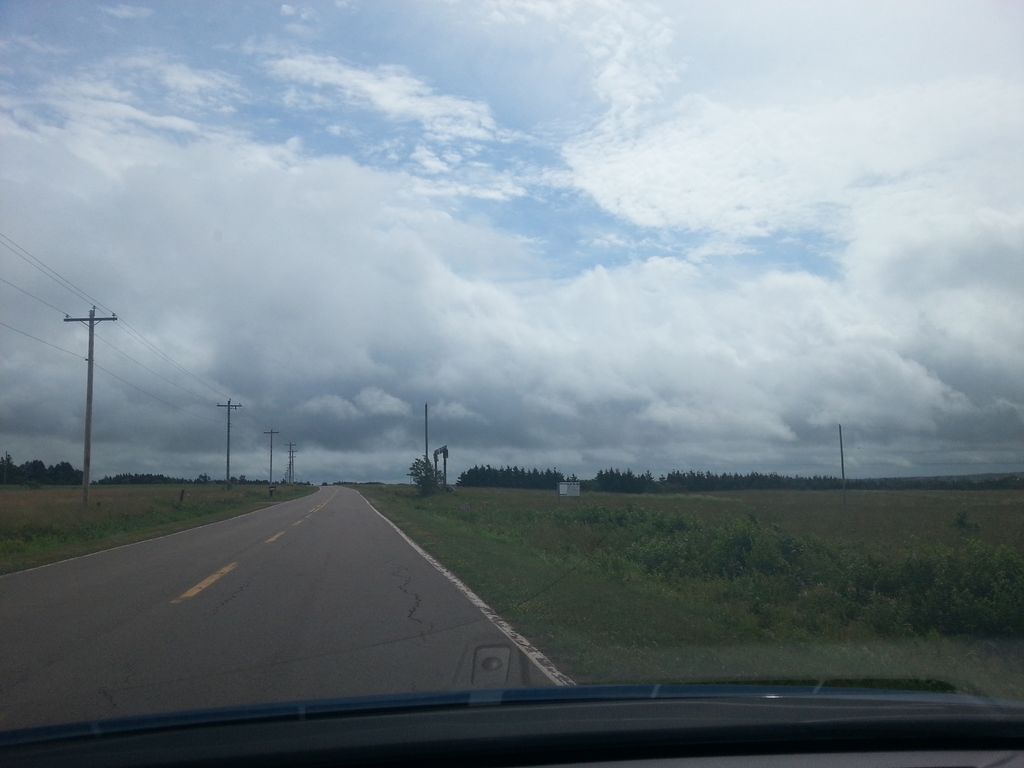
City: charlottetown